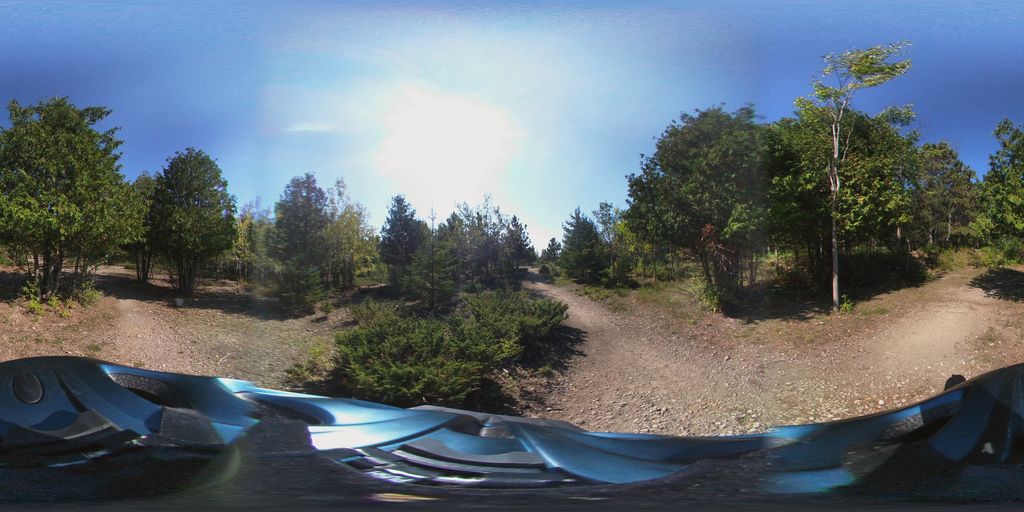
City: ottawa-gatineau